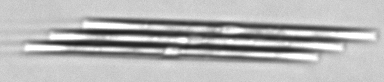
Label: Bacillaria